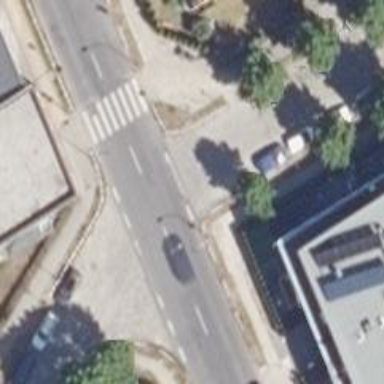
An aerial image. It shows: Unmarked road crossing.